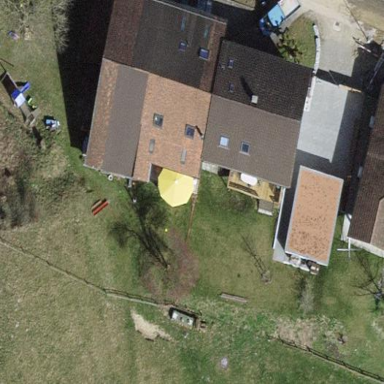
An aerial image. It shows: Simple house.